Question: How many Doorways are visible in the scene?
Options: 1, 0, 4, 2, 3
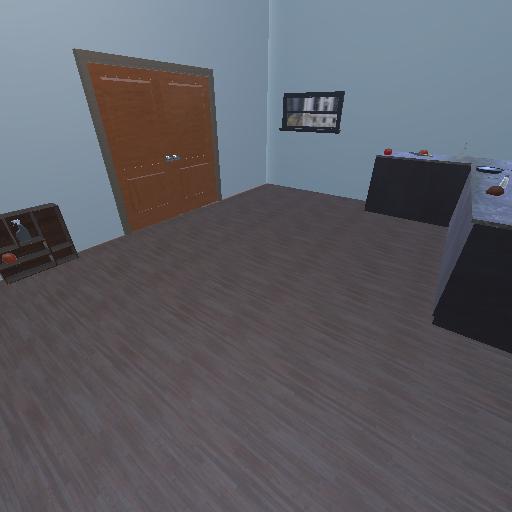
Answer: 1